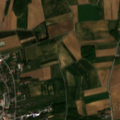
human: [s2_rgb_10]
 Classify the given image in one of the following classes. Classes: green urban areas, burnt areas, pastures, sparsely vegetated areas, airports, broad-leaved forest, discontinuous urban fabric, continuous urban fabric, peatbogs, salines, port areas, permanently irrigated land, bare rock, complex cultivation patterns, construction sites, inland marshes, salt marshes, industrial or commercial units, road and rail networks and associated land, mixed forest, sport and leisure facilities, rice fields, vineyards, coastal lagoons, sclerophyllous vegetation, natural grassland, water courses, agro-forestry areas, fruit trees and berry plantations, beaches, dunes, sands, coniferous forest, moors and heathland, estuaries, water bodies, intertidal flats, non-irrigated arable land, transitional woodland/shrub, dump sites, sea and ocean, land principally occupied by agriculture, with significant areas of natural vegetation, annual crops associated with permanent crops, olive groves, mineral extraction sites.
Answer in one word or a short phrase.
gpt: discontinuous urban fabric, non-irrigated arable land, land principally occupied by agriculture, with significant areas of natural vegetation, broad-leaved forest